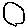
Label: circle